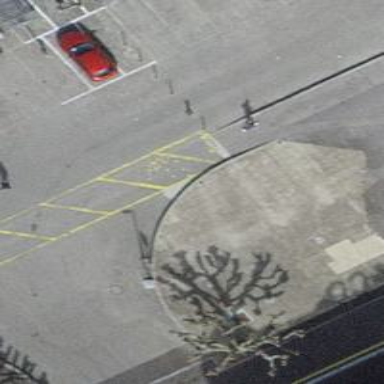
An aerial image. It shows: Kerb serving as barrier.